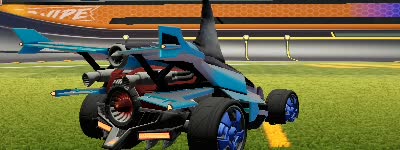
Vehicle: aftershock